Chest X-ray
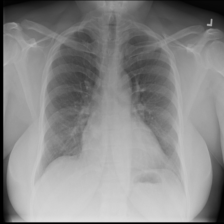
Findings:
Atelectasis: negative
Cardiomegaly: negative
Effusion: negative
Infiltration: negative
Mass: negative
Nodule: negative
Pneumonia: negative
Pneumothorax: negative
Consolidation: negative
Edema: negative
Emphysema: negative
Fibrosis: negative
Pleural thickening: negative
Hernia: negative